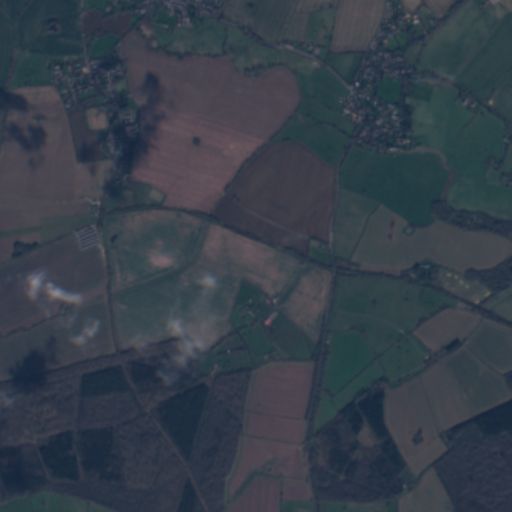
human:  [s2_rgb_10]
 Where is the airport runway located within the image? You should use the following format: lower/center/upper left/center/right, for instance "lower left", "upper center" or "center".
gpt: The airport runway is located in the center left of the image.
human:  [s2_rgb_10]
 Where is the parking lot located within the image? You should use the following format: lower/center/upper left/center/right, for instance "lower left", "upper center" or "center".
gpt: The parking lot is located in the upper right of the image.
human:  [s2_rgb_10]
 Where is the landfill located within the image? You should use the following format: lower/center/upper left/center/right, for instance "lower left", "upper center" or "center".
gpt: There is no landfill in the image.